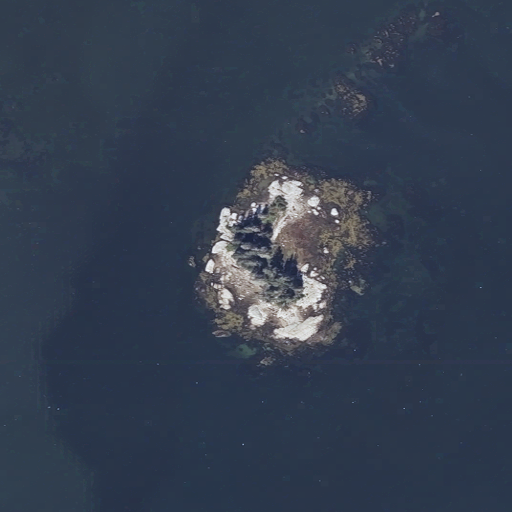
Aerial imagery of island in Maine named Slins Island containing open water, herbaceous wetlands, and barren land